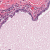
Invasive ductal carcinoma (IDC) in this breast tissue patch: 0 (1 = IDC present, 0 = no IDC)